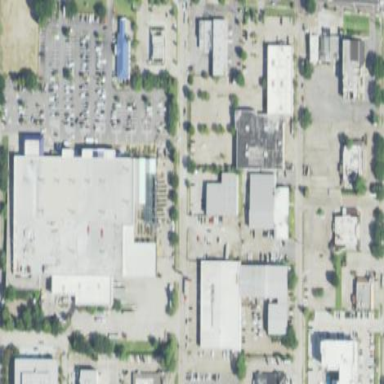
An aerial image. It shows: Retail area.